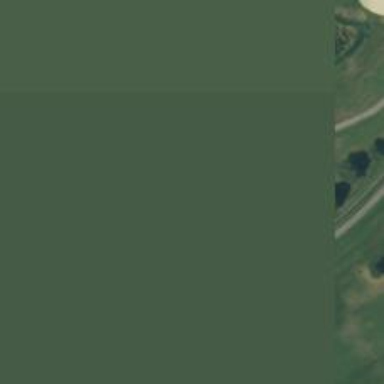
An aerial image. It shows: Path for golf carts.